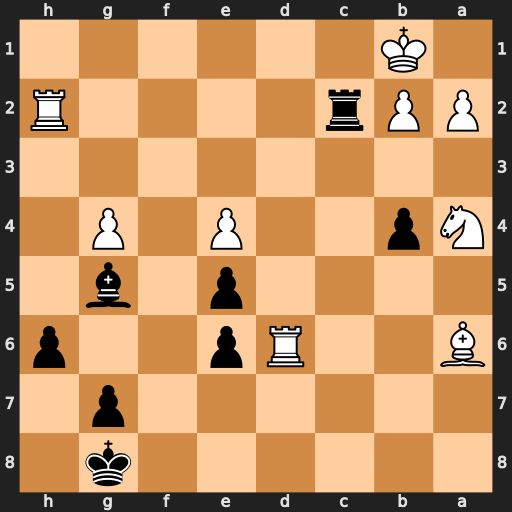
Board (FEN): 6k1/6p1/B2Rp2p/4p1b1/Np2P1P1/8/PPr4R/1K6
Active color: b
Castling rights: -
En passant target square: -
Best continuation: Rc1#